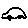
Label: car